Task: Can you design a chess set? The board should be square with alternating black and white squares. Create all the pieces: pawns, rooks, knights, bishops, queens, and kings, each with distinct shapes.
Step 2016:
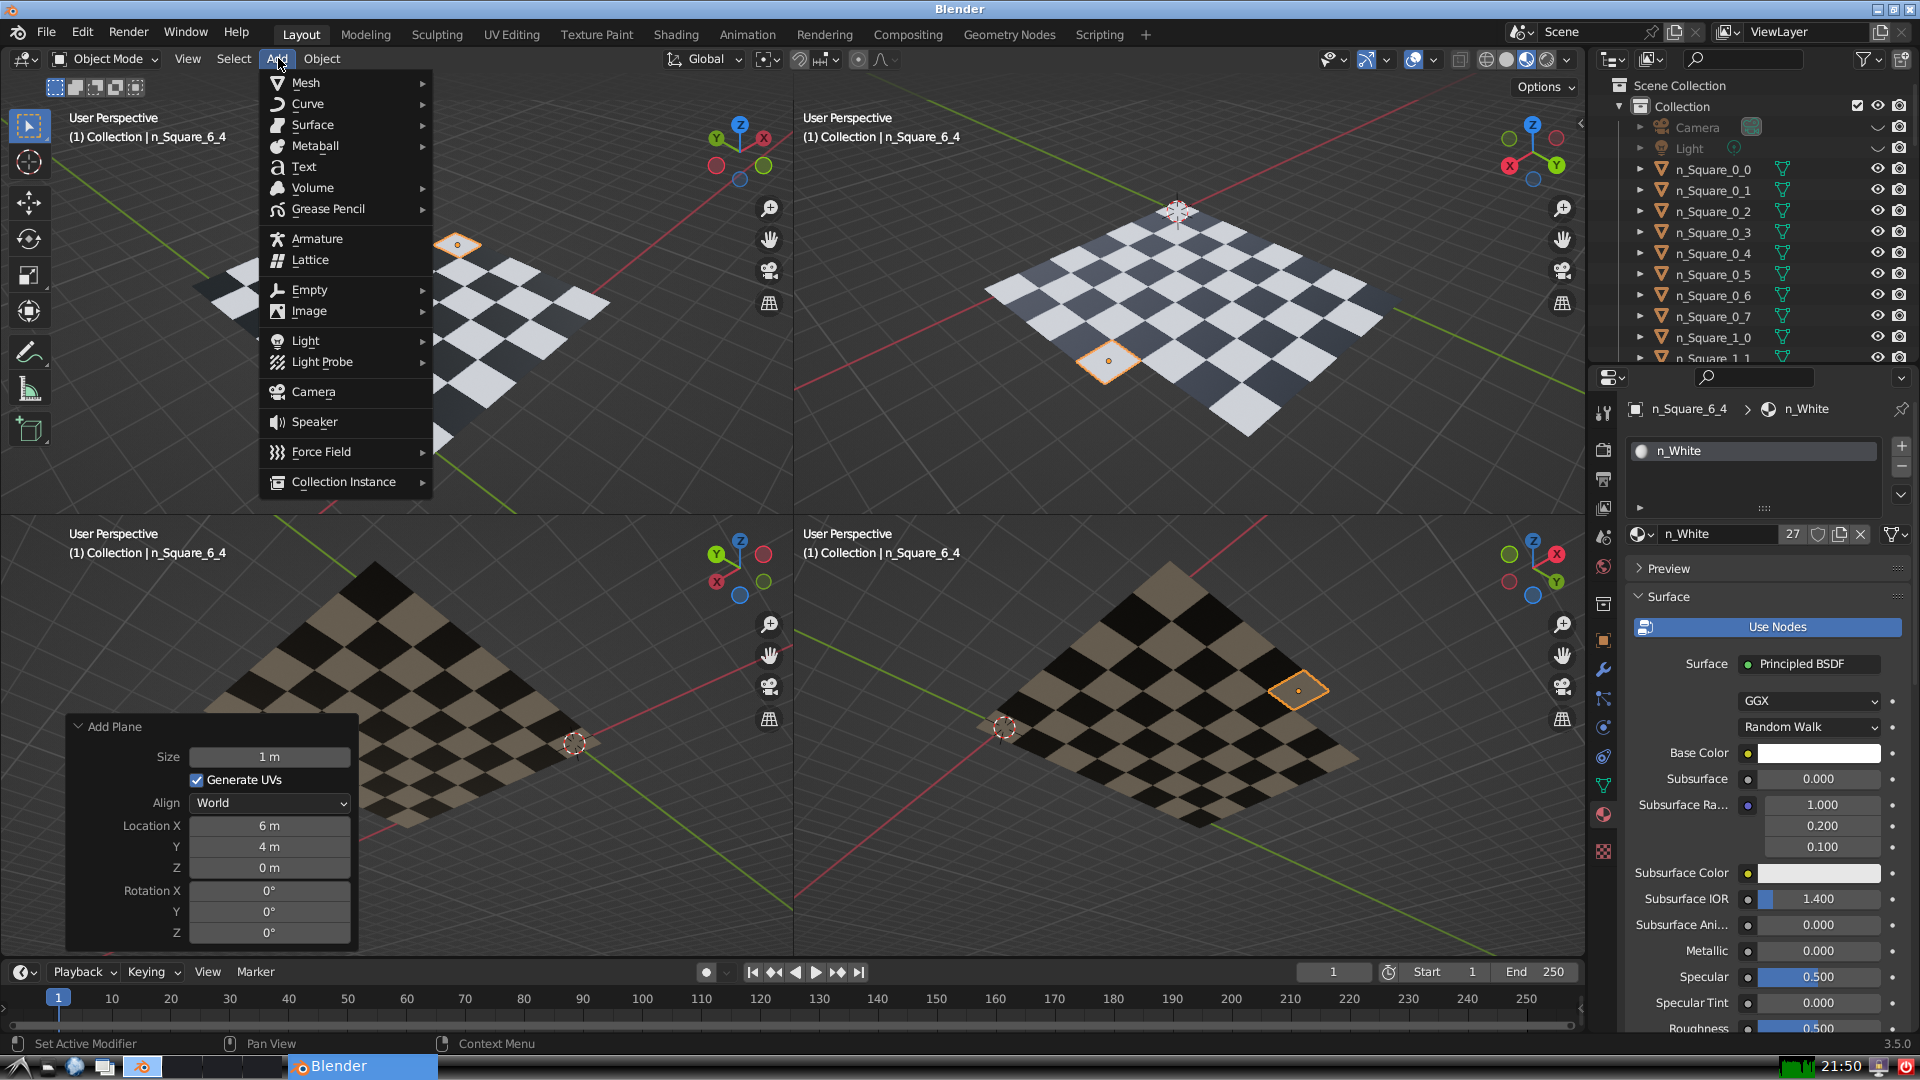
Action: {"mouse_move": [304, 82]}